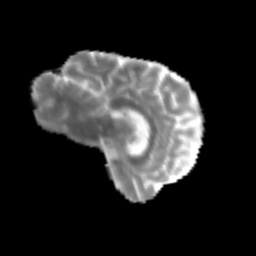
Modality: MD
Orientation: sagittal
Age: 55
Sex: male
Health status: ill
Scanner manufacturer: siemens
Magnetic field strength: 3 T
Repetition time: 8.7 s
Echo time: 0.11 s